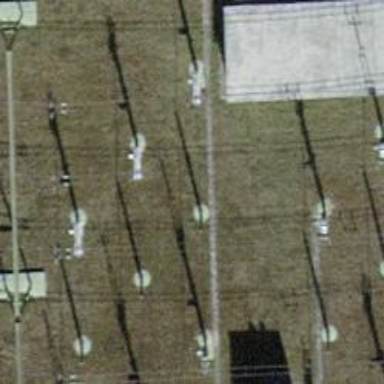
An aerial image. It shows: Switch for power supply.